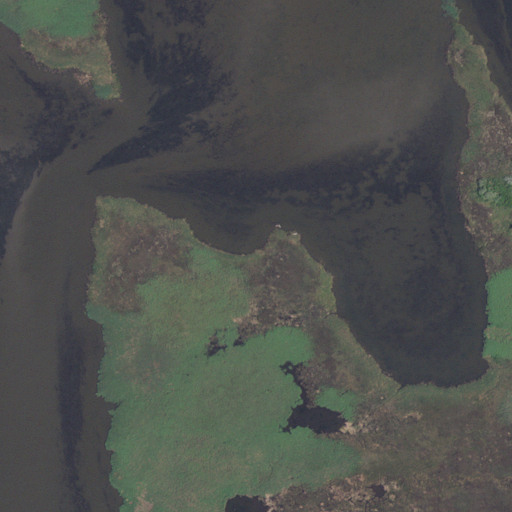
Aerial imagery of island in North Carolina named Manns Island containing open water, herbaceous wetlands, and woody wetlands